Field crop: maize
Growth stage: 1
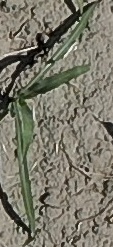
Species: sorghum